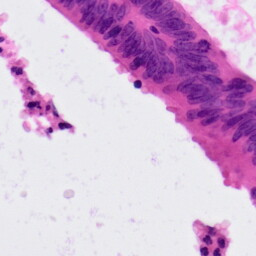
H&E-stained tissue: Colon